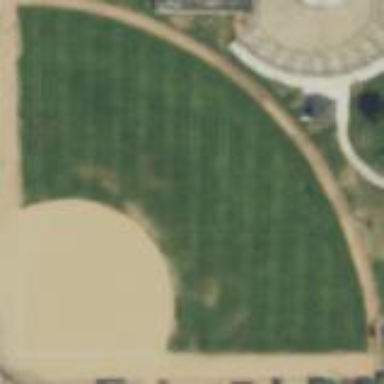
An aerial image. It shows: Softball pitch for leisure and sport activities.